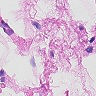
Metastatic tissue present: no